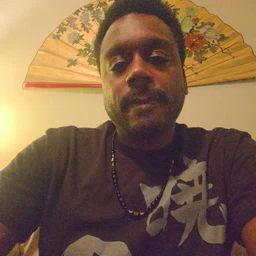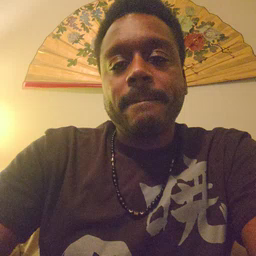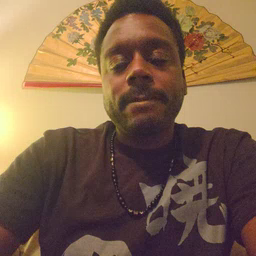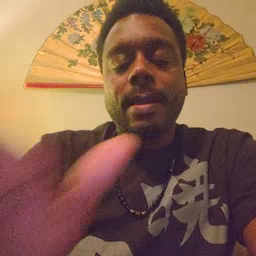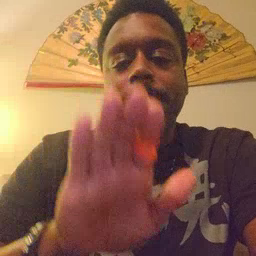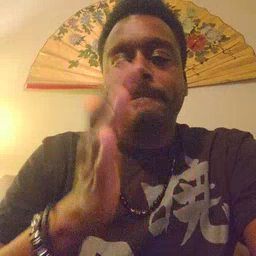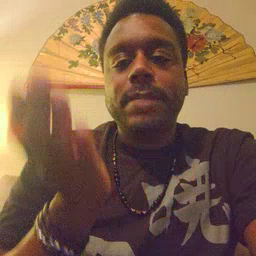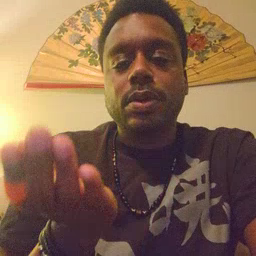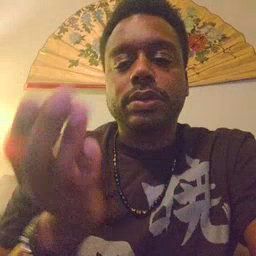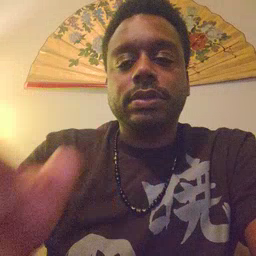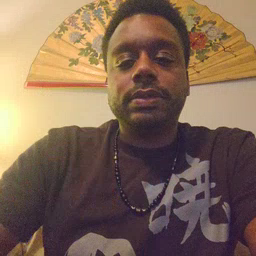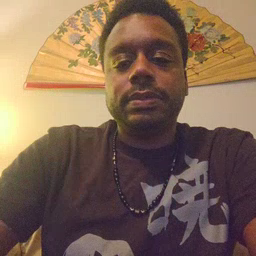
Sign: book